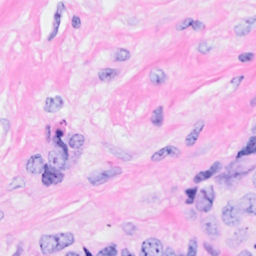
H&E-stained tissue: Breast